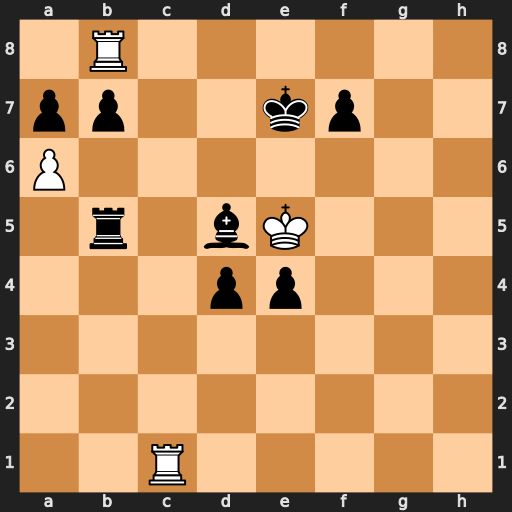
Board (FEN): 1R6/pp2kp2/P7/1r1bK3/3pp3/8/8/2R5
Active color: w
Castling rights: -
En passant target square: -
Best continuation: Rc7#